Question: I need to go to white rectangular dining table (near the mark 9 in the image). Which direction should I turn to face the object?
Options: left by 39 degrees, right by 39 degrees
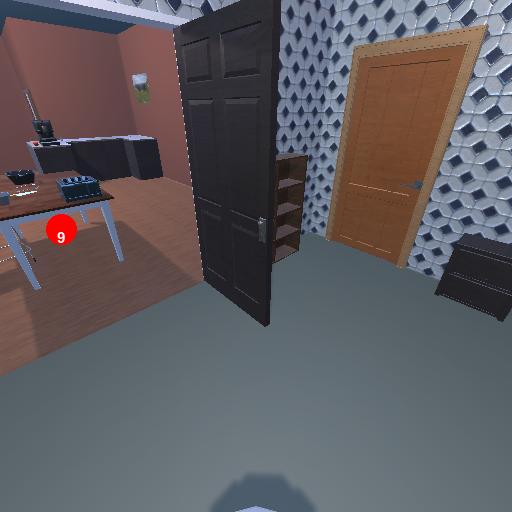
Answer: left by 39 degrees